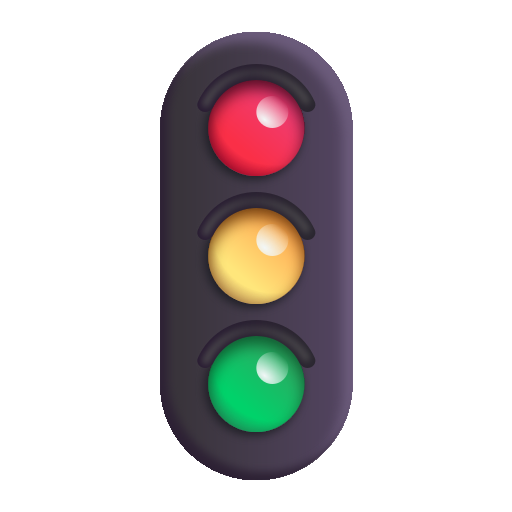
vertical traffic light color